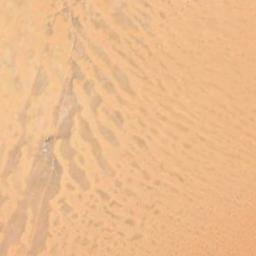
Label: desert